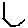
Label: hexagon